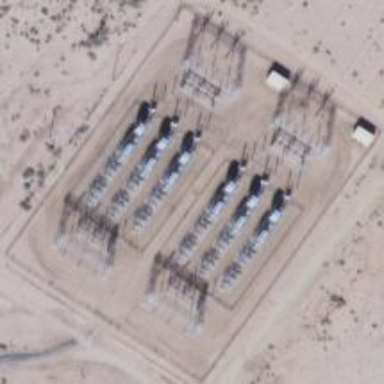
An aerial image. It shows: Outdoor distribution substation protected by fence.